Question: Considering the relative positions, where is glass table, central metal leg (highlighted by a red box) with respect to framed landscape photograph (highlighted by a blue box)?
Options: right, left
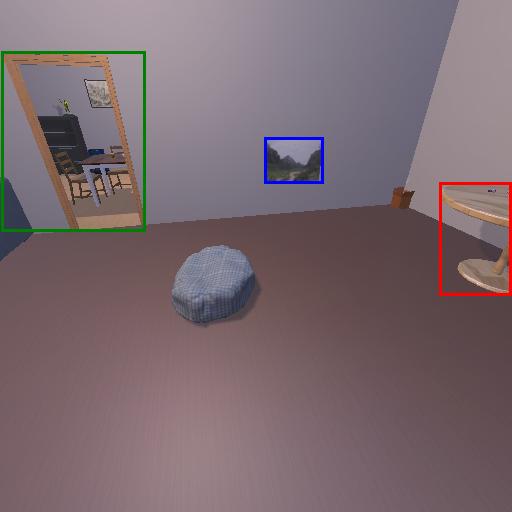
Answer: right